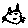
Label: cat